Field crop: maize
Growth stage: 2
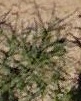
Species: salsola